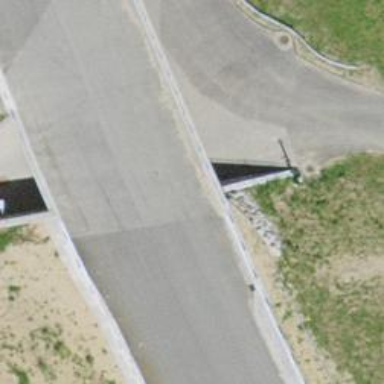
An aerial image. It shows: Motorway bridge with asphalt surface.